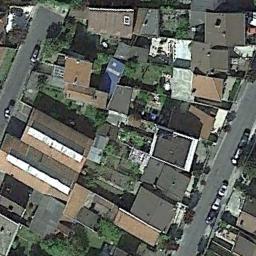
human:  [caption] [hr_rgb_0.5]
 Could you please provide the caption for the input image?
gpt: The dense residential is next to the road with some cars .

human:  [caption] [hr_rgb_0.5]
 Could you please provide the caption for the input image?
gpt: There are many roads and neatly arranged houses and trees and many vehicles in densely populated areas .

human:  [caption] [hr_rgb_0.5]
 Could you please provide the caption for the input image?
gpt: Most of the houses in the residential area are red .

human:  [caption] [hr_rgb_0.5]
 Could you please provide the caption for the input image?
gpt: A dense residential area with lots of trees and houses arranged neatly is surrounded by two roads .

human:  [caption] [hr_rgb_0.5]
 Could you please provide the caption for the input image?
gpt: There are brown and black buildings on dense residential area .